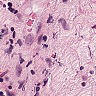
Metastatic tissue present: yes